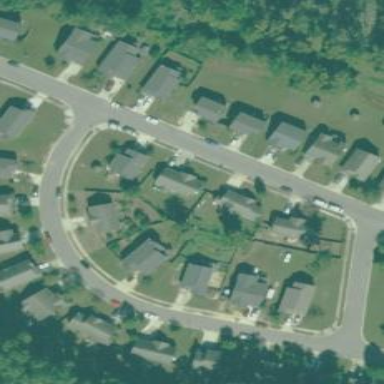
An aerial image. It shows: Asphalt road in residential area.